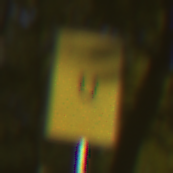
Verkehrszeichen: AnkuendigungOderFortsetzungUmleitungOhnePfeilsymbol
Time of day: SunriseSunset
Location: Outdoor (Nature)
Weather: PartlyCloudy
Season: NotSpecified
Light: Natural